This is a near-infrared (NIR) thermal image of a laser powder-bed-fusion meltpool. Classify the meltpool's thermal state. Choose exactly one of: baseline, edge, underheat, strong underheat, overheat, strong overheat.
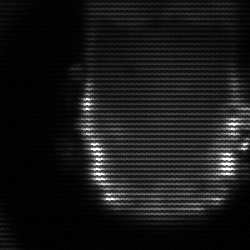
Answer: baseline